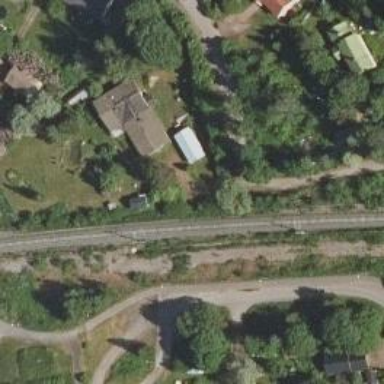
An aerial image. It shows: Railway track with continuous electrified contact line.